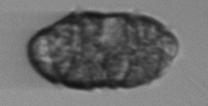
Label: Margalefidinium